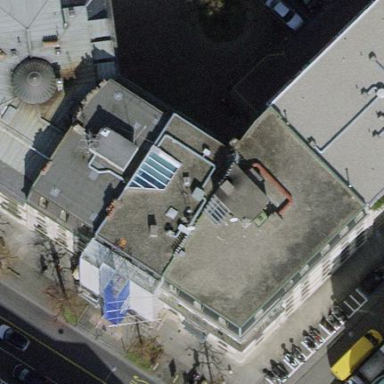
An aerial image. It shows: Unique apartment building with double saltbox roof shape.